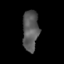
Tissue: skin
Cell type: Epithelial cells
Senescence score: 0.8461
Nuclear area (px): 630
Mean DAPI intensity: 89.702